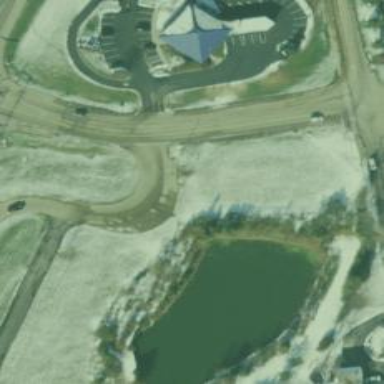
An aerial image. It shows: Pond surrounded by natural water.